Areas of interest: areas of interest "Lingshan Mountain Temple"
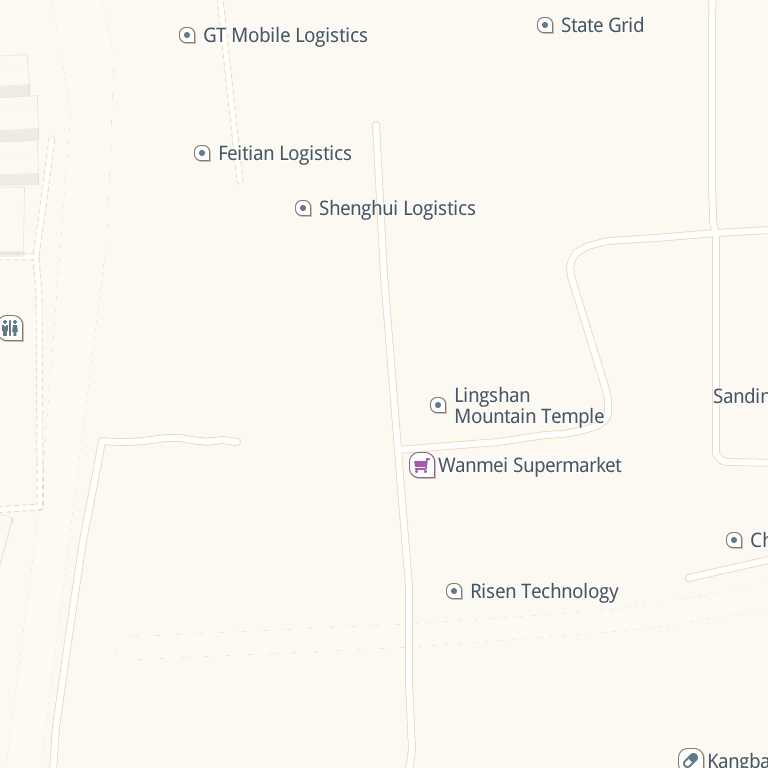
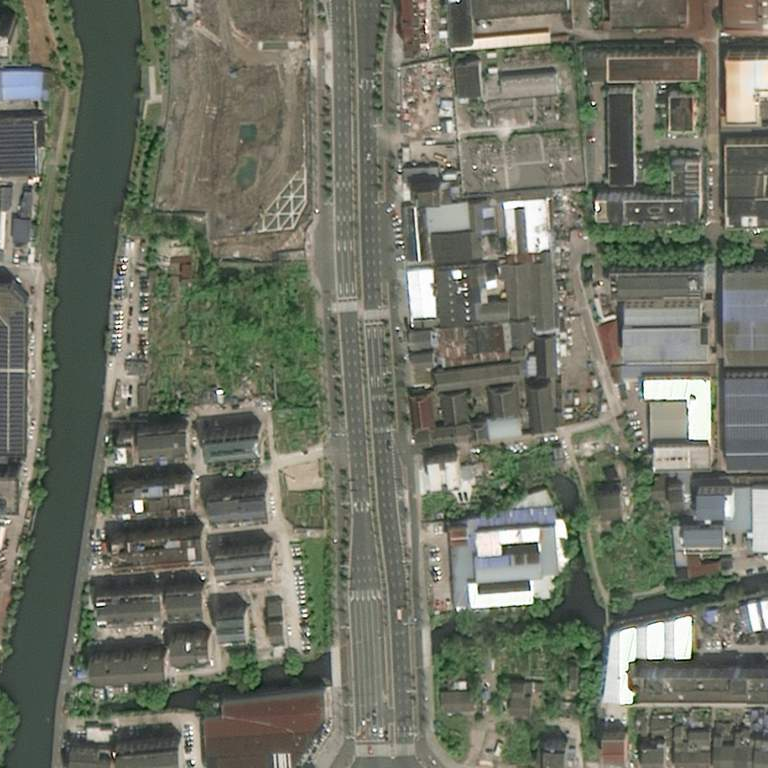